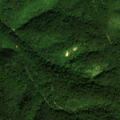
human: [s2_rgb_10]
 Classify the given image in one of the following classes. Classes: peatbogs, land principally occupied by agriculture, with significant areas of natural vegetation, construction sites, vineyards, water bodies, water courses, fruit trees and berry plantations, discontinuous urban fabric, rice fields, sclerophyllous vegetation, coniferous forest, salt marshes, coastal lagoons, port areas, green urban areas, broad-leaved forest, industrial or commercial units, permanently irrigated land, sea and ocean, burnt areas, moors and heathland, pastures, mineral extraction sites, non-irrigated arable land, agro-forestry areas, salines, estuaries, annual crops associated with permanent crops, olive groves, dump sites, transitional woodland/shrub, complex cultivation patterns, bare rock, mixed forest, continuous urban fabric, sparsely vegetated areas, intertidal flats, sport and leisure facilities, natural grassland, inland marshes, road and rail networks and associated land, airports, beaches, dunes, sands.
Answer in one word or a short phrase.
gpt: broad-leaved forest